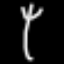
Label: fork